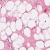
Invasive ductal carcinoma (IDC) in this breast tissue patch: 0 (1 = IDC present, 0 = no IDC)